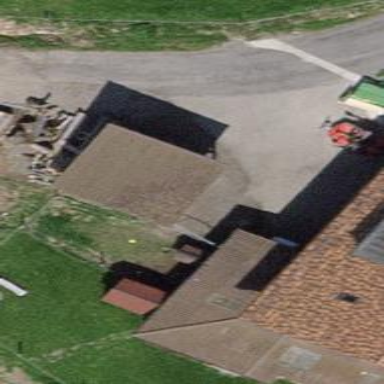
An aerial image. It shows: Carport building.